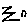
Label: zigzag